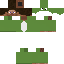
A male human skin with medium skin, wearing brown long hair dressed in a green tshirt and brown pants, featuring a closed mouth.